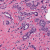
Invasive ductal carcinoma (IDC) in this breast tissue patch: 1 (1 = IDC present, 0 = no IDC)